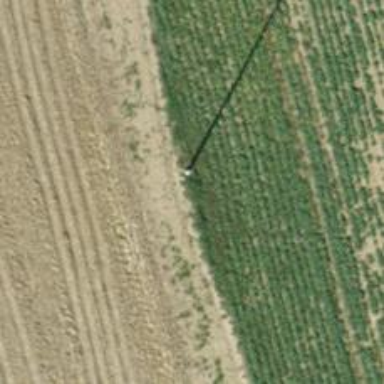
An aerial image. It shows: Power pole.